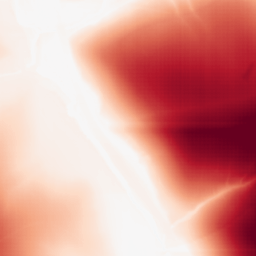
Category: morphological
Decomposition family: rolling_ball
Decomposition parameters: radius: 200
Upsampling method: sinc_hamming
Upsampling parameters: scale: 2
kernel_size: 4
Upsampling scale: 2